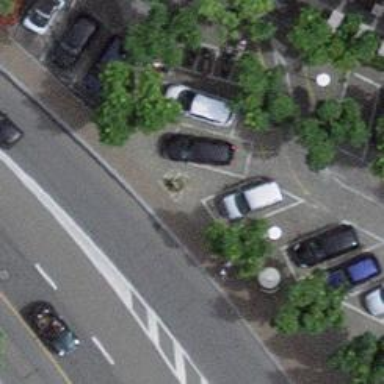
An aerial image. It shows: Parking aisle with sett surface.